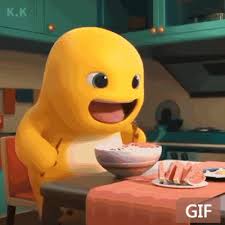
Label: nailong